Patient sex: F
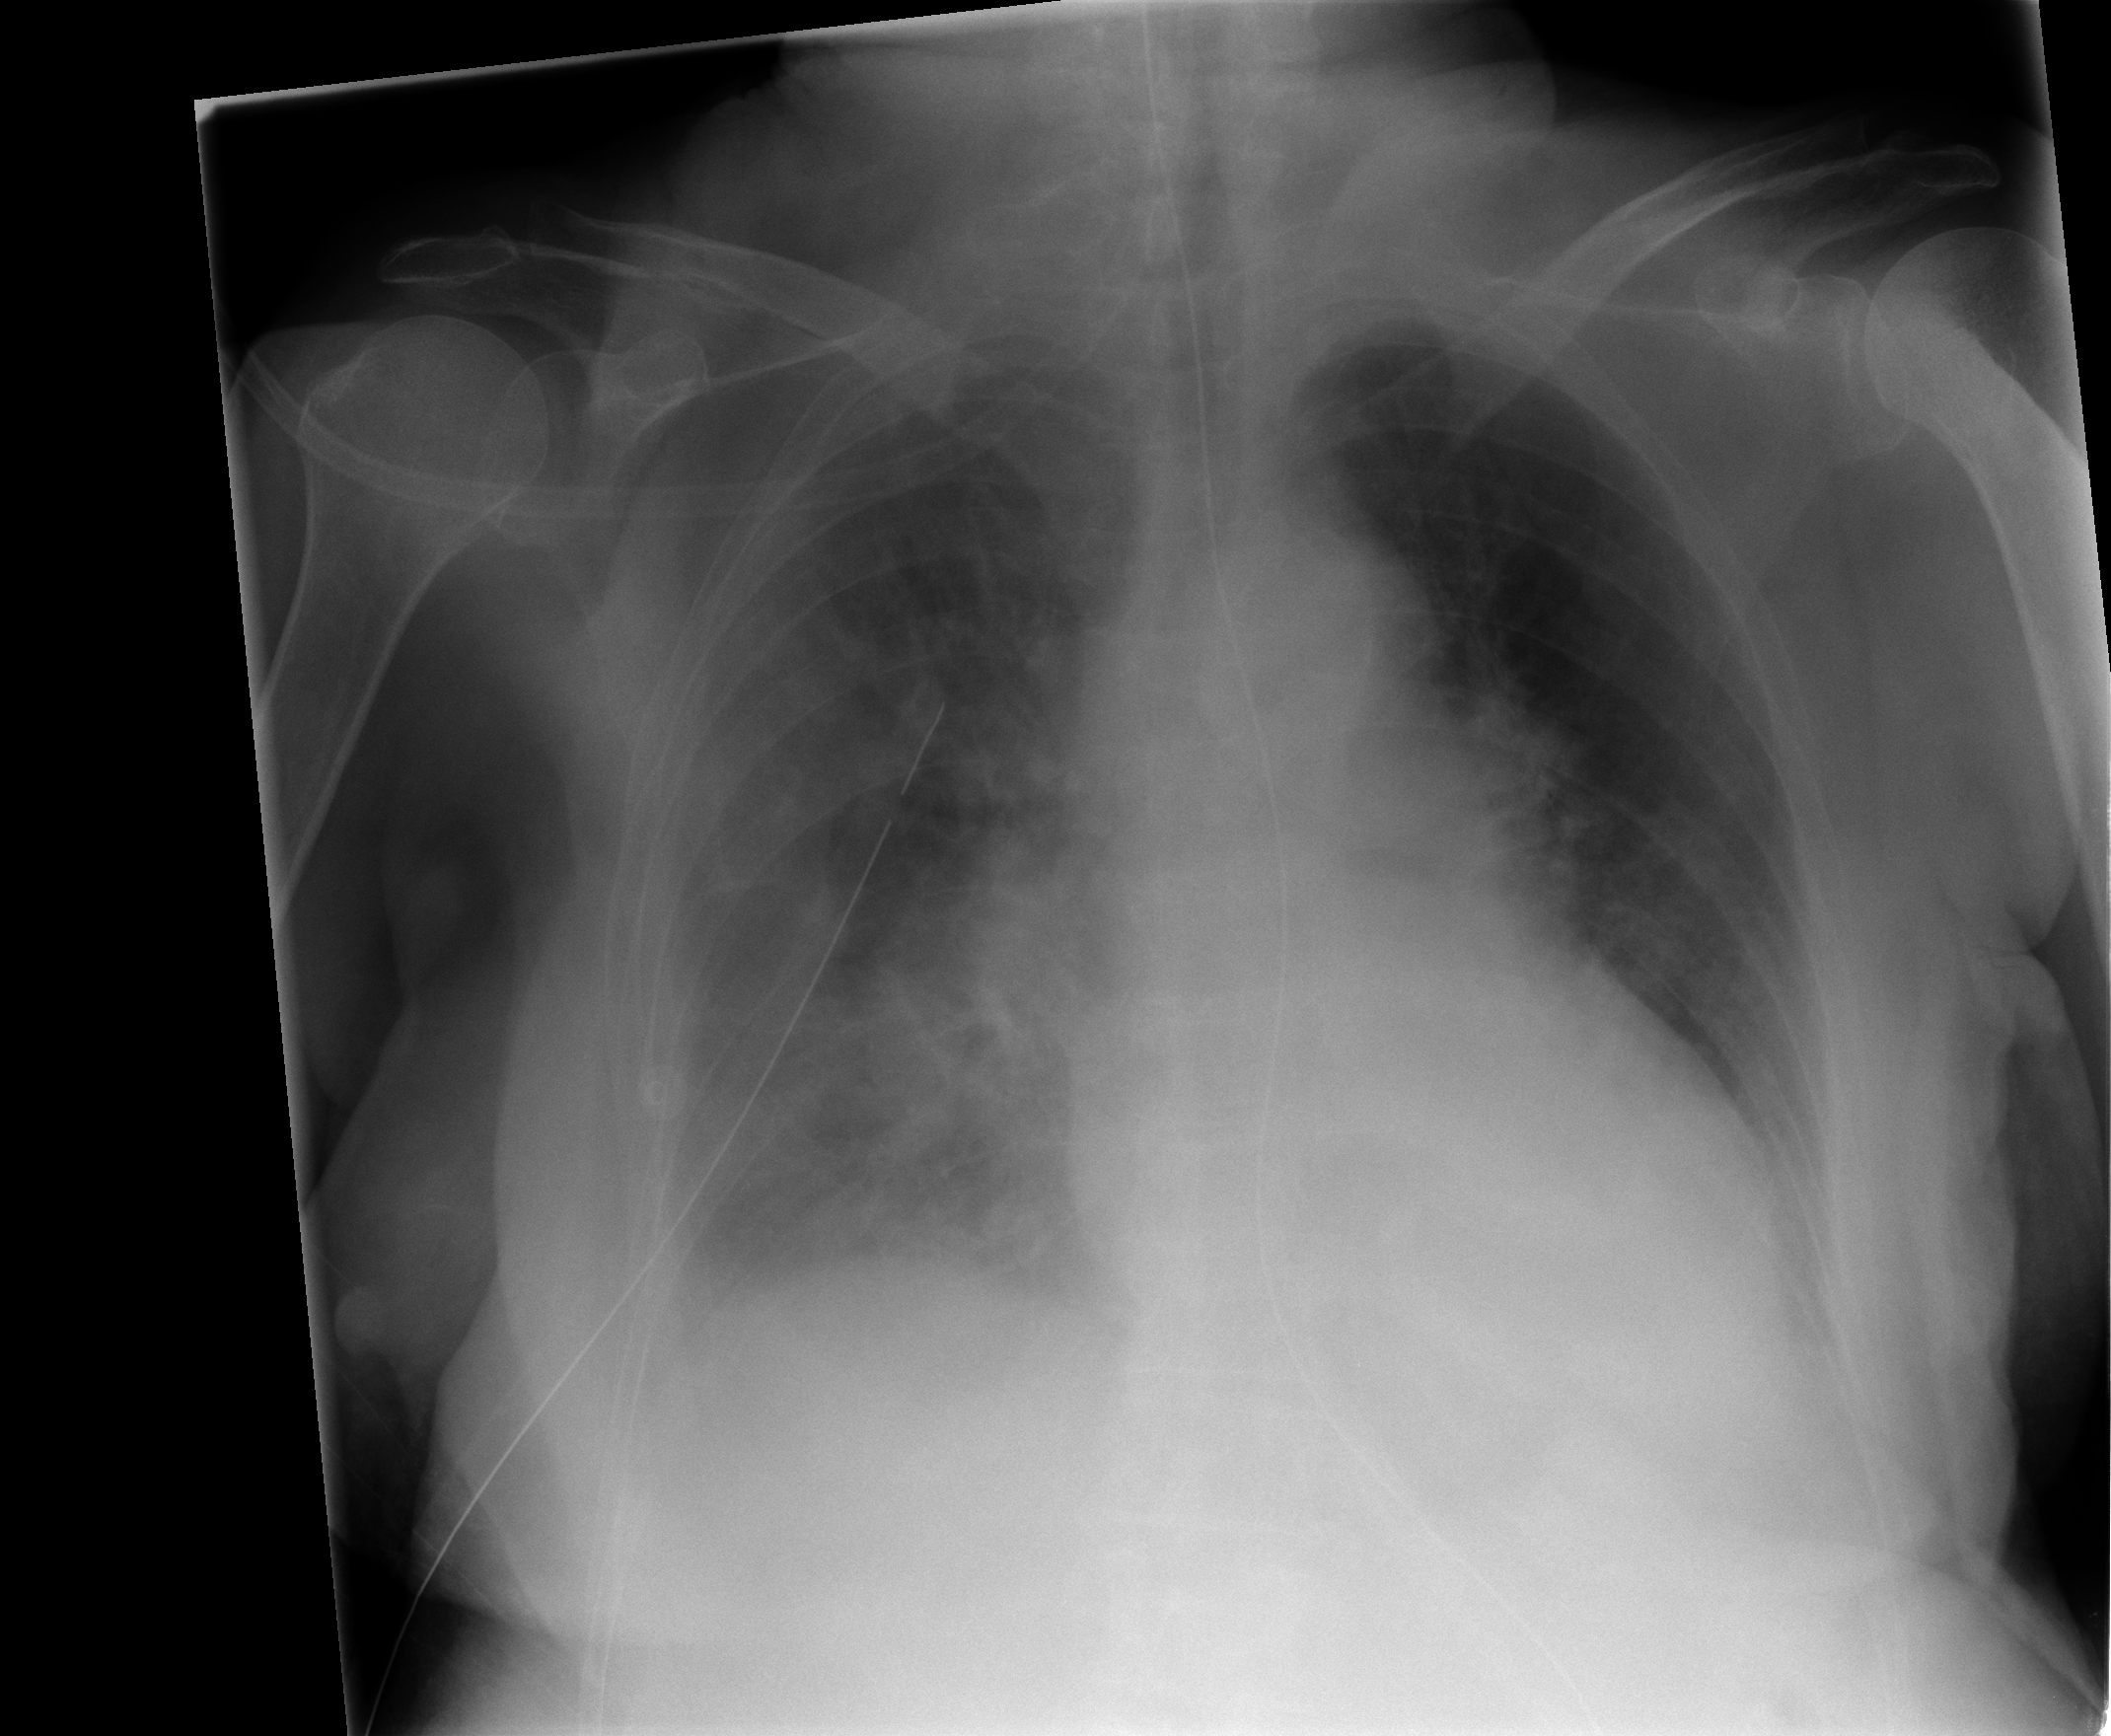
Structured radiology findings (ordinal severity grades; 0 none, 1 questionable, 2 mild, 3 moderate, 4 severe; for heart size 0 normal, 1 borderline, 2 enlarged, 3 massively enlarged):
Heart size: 0
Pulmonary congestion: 0
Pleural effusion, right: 3
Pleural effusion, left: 2
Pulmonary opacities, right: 0
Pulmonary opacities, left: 0
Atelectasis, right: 3
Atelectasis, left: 2